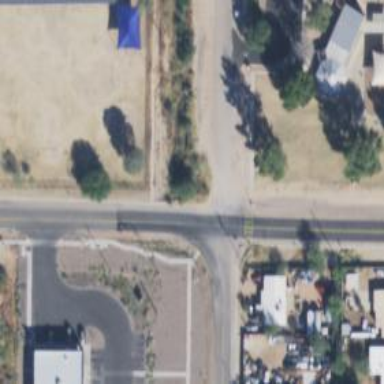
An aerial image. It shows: Footway along the road.